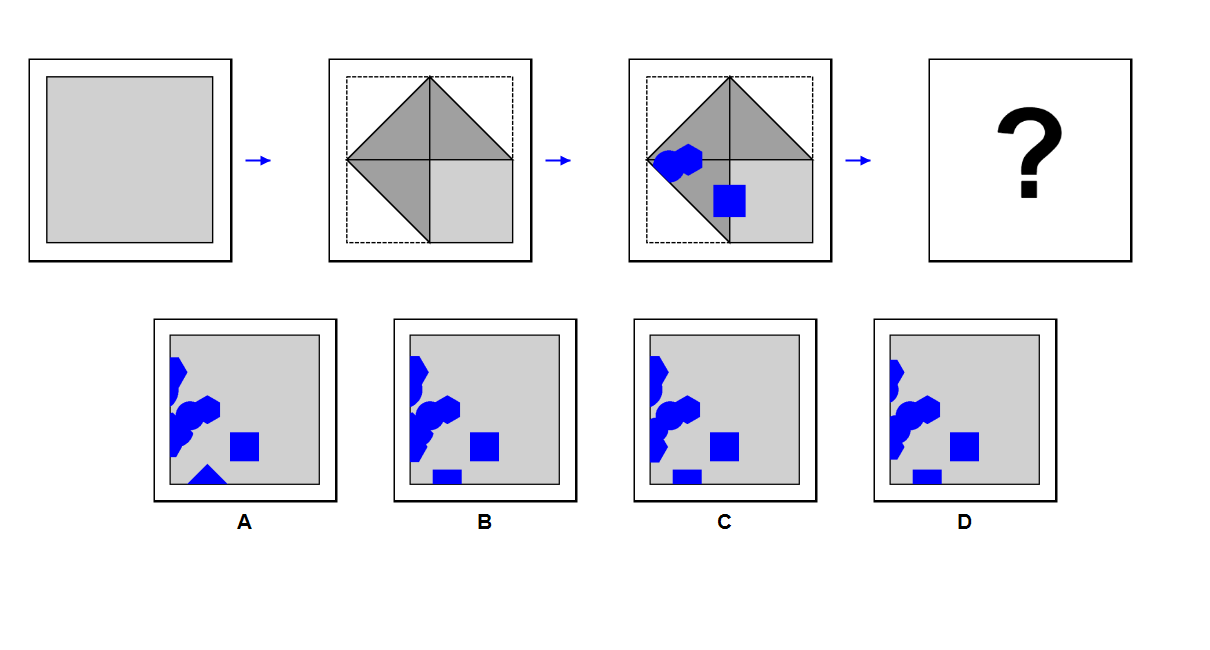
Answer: D